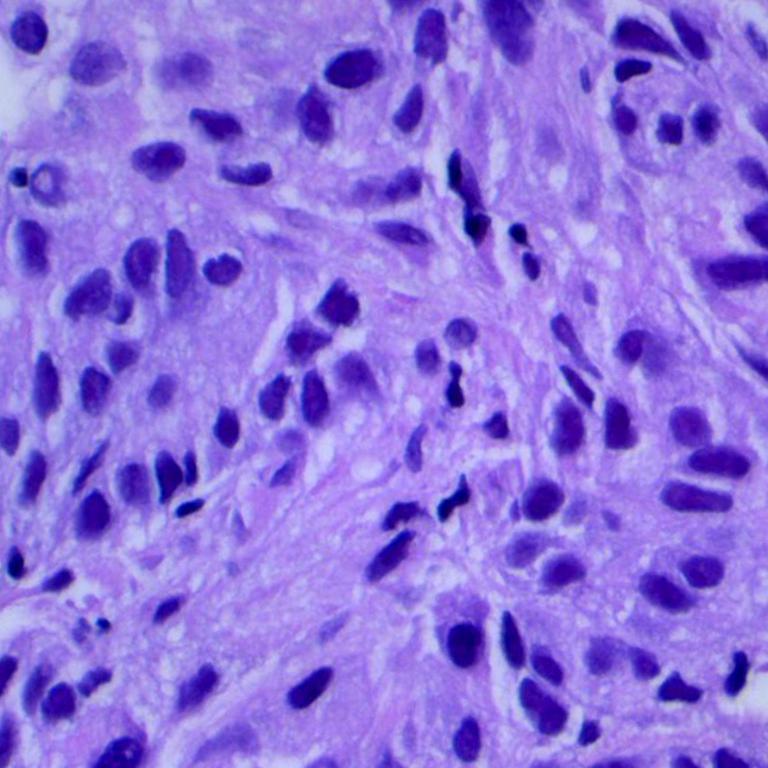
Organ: lung
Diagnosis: adenocarcinomas